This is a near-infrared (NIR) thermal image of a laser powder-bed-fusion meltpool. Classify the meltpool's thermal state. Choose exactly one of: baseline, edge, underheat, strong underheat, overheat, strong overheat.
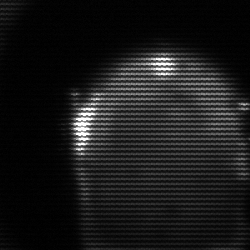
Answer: edge